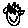
Label: smiley face